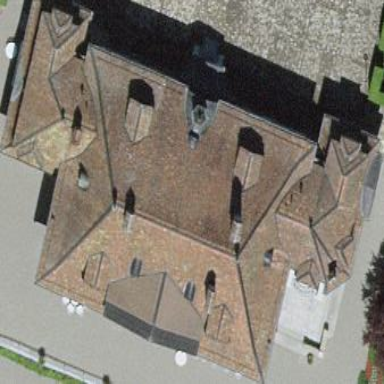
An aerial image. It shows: Stately castle that is historic building.